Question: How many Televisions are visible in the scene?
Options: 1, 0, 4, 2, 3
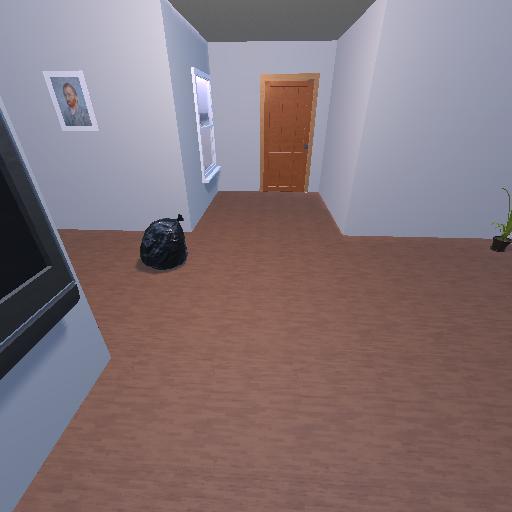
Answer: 1